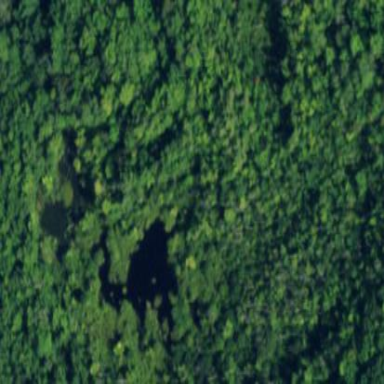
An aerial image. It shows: Swamp in wetland area.